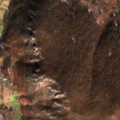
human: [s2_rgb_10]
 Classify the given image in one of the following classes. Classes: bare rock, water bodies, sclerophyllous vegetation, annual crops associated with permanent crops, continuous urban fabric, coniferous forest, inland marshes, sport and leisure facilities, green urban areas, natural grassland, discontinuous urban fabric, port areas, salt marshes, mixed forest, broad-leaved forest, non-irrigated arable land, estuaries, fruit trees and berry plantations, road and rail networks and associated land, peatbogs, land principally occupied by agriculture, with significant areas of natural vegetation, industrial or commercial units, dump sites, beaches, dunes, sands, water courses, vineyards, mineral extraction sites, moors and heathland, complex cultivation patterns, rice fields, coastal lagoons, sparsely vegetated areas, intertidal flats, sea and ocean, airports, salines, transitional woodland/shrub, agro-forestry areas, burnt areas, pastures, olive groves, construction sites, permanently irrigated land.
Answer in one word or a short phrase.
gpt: complex cultivation patterns, broad-leaved forest, transitional woodland/shrub